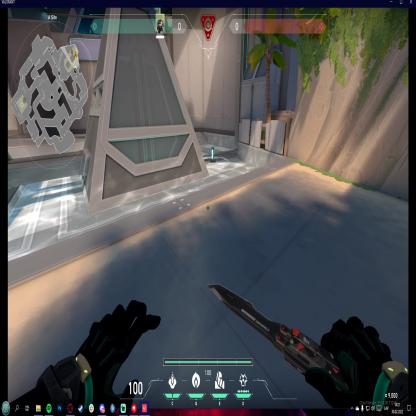
Label: planted spike